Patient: sex M, age 70
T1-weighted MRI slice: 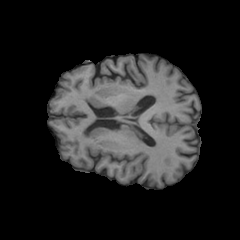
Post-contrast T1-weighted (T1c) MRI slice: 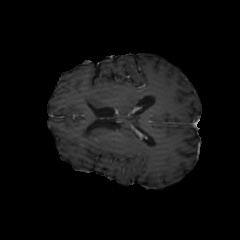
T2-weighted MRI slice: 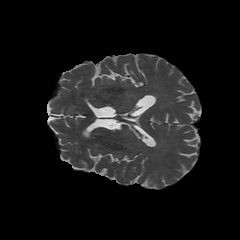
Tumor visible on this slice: no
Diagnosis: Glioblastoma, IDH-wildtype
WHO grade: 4